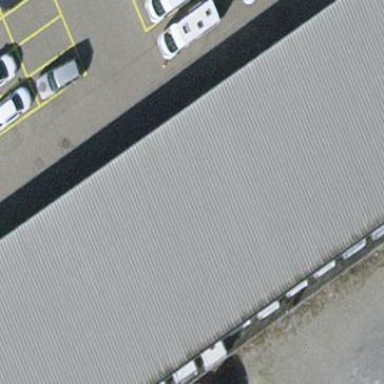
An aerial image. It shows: View of roof of building.